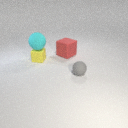
small yellow rubber cube below large cyan rubber sphere